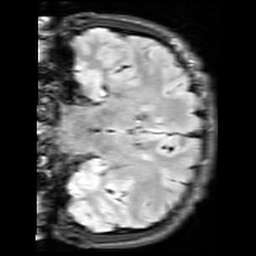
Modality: FLAIR
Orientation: coronal
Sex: male
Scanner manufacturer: siemens
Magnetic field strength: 3 T
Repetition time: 10 s
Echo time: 0.09 s